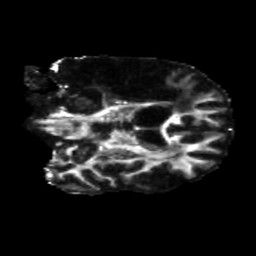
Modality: FA
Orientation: coronal
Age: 51
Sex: male
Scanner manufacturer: siemens
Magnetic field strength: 3 T
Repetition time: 5.25 s
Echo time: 0.08 s